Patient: sex F, age 72
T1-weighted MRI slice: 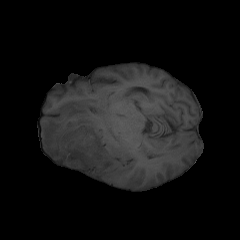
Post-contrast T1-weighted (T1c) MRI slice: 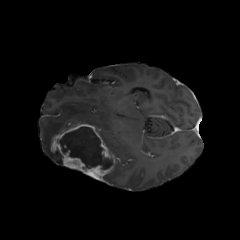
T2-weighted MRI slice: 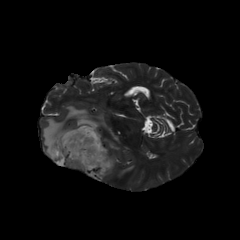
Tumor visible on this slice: yes
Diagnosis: Glioblastoma, IDH-wildtype
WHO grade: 4